Question: I'm trying to achieve something like the following in the image

but Actually I don't have any Idea if it's possible or how and where to start.
so if you can please lead me if it's possible or not, and how to achieve it or where to start
or if anyone knows a similar online working example it would be great
thanks in advance
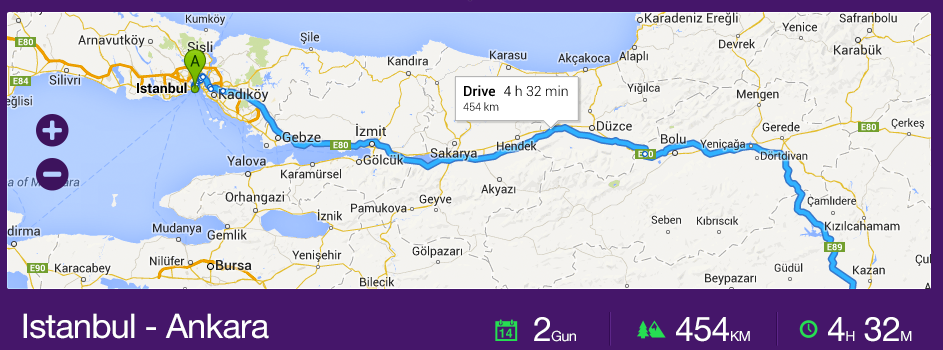
Answer: I found the answer myself, yes it's possible thanks to <URL>
Javascript :
'''
<script>
var rendererOptions = {
draggable: true
};
var directionsDisplay = new google.maps.DirectionsRenderer(rendererOptions);;
var directionsService = new google.maps.DirectionsService();
var map;
var australia = new google.maps.LatLng(41.171418,28.311553);
function initialize() {
var mapOptions = {
zoom: 4,
mapTypeId: google.maps.MapTypeId.ROADMAP,
center: australia
};
map = new google.maps.Map(document.getElementById('map-canvas'), mapOptions);
directionsDisplay.setMap(map);
directionsDisplay.setPanel(document.getElementById('directionsPanel'));
google.maps.event.addListener(directionsDisplay, 'directions_changed', function() {
computeTotalDistance(directionsDisplay.directions);
});
calcRoute();
}
function calcRoute() {
var request = {
origin: 'Istanbul, Turkey',
destination: 'Ankara, Turkey',
travelMode: google.maps.DirectionsTravelMode.DRIVING
};
directionsService.route(request, function(response, status) {
if (status == google.maps.DirectionsStatus.OK) {
directionsDisplay.setDirections(response);
}
});
}
function computeTotalDistance(result) {
var total = 0;
var time= 0;
var from=0;
var to=0;
var myroute = result.routes[0];
for (var i = 0; i < myroute.legs.length; i++) {
total += myroute.legs[i].distance.value;
time +=myroute.legs[i].duration.text;
from =myroute.legs[i].start_address;
to =myroute.legs[i].end_address;
}
time = time.replace('hours','H');
time = time.replace('mins','M');
total = total / 1000.
document.getElementById('from').innerHTML = from + '-'+to;
document.getElementById('duration').innerHTML = time ;
document.getElementById('total').innerHTML =Math.round( total)+"KM" ;
}
google.maps.event.addDomListener(window, 'load', initialize);
</script>
'''
HTML:
'''
<div id="map-canvas" style="margin-left:15px;float:left;width:930px; height:280px"></div>
<div style="float:left;padding-left:20px; padding-top:15px; width:100%; height: 80px;">
<div style="float:left;width: 50%;"><h3 id="from"></h3></div>
<div style="float:right;margin-right: 20px;width: 158px;text-align: right;">
<h3 id="duration"></h3>
</div>
<div style="float:right;width: 158px;text-align: right;">
'''